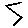
Label: zigzag